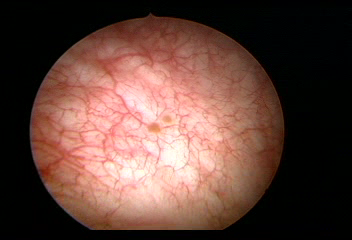
Modality: WLC
Class: Normal mucosa
Bladder cancer association: No